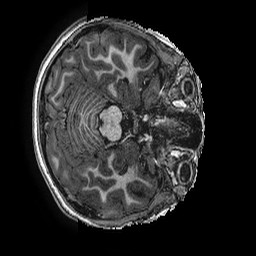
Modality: T1w
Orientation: axial
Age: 9
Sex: female
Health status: ill
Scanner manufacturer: ge
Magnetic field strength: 3 T
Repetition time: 0.00766 s
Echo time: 0.003476 s